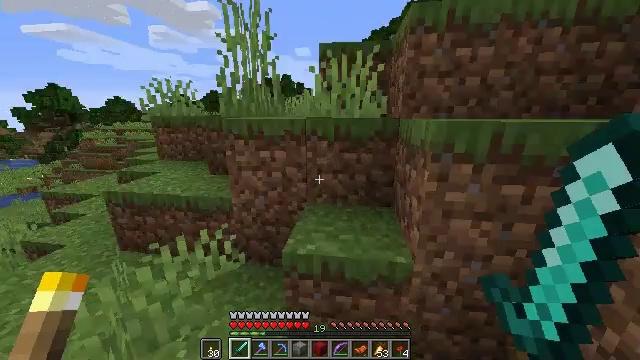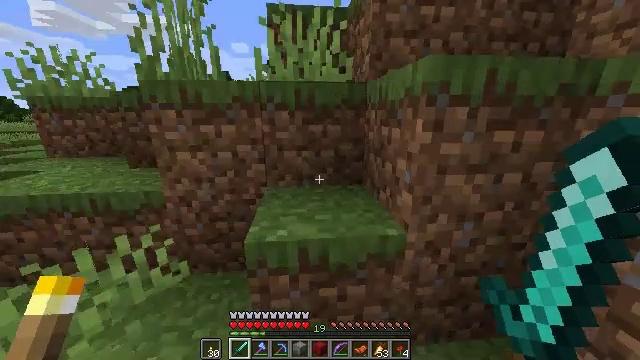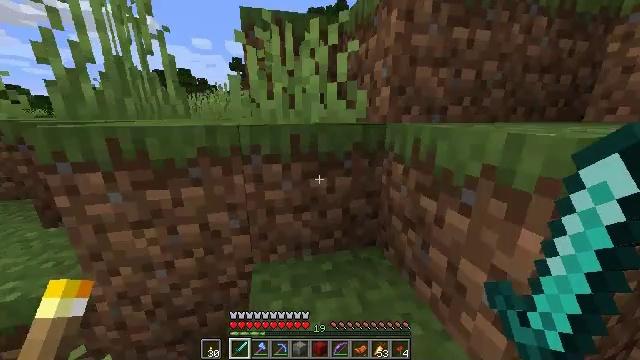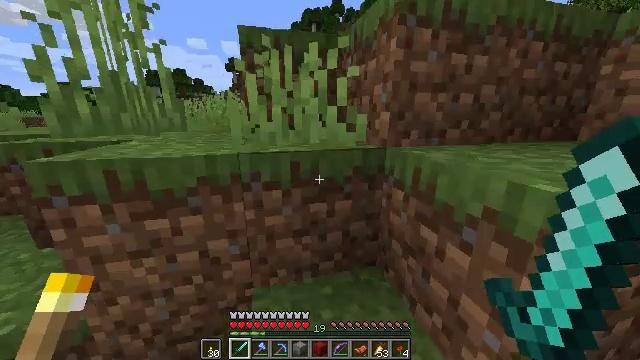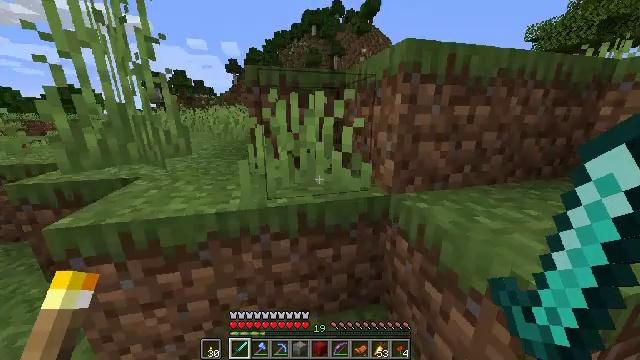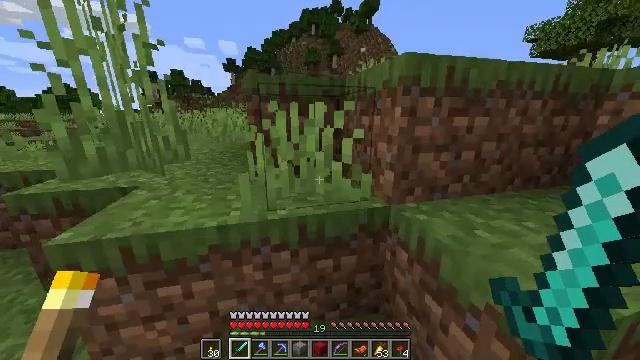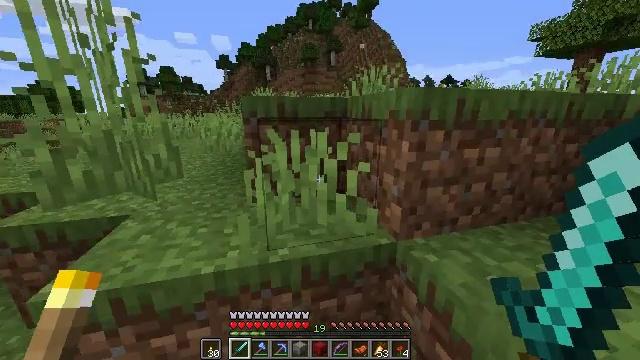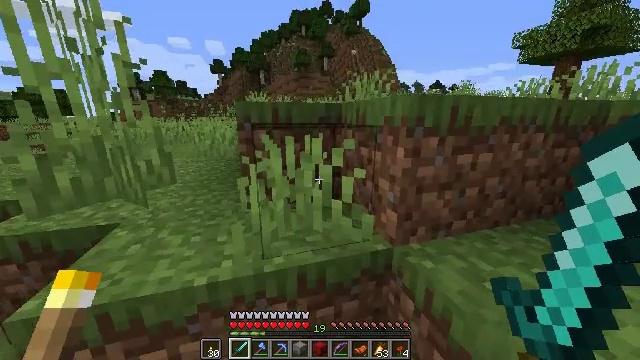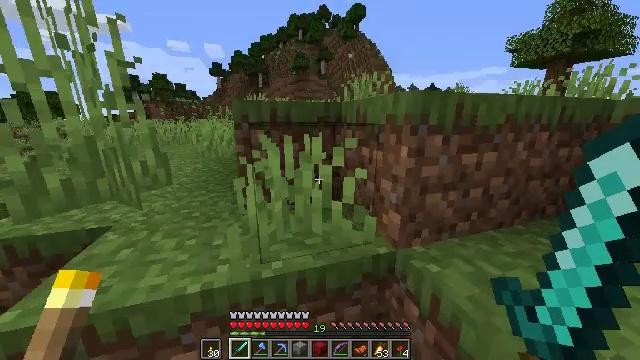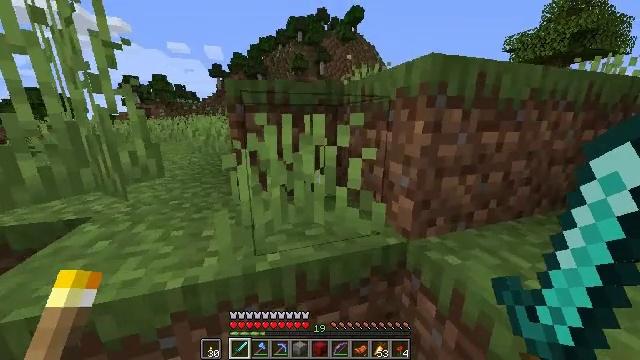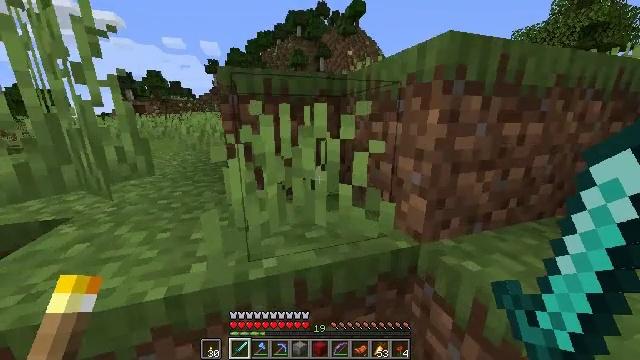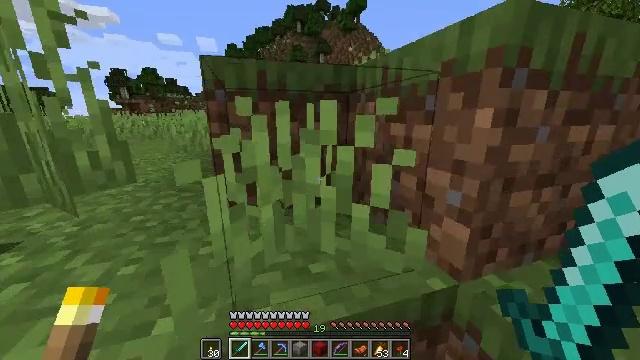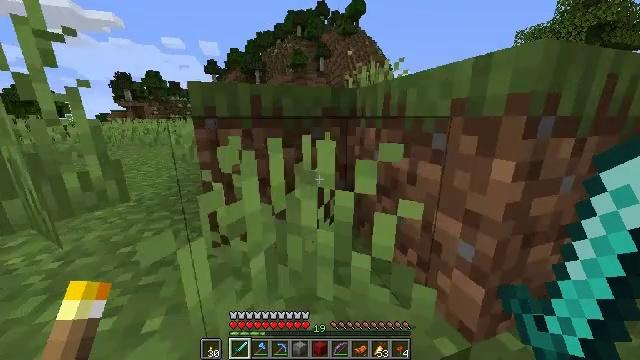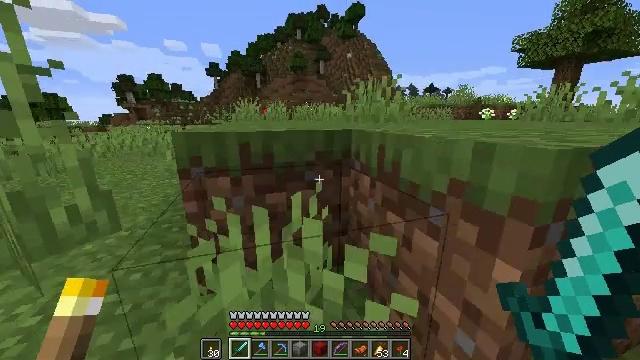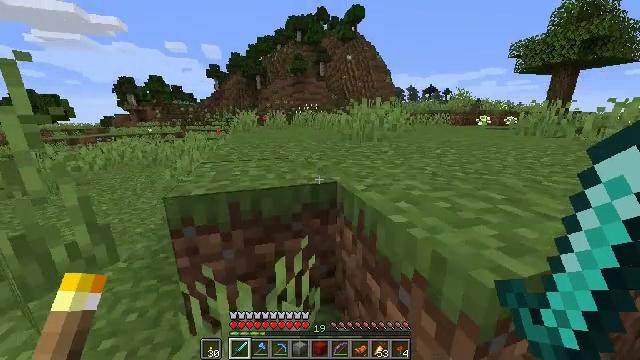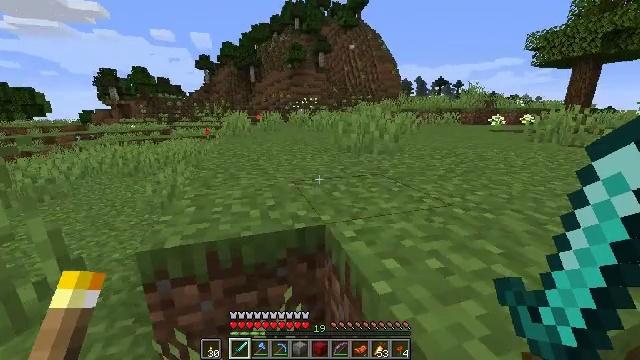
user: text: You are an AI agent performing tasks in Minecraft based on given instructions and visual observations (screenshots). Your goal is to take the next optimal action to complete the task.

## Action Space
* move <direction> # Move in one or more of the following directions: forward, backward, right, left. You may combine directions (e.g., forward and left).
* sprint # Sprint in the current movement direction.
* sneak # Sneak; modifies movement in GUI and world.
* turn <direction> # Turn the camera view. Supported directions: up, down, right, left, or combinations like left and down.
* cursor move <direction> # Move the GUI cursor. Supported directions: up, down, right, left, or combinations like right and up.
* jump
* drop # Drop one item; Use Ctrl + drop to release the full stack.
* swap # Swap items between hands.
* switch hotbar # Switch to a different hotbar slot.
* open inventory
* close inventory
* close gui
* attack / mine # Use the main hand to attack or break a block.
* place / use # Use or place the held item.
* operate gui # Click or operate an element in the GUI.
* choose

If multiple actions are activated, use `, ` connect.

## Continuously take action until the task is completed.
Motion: motion action
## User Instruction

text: Remove oak leaves from branches.
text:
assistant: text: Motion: move forward, sprint, turn right, jump
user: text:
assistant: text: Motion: move forward, sprint, turn right, jump
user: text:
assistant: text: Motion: move forward, sprint, jump
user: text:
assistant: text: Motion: move forward, sprint, jump
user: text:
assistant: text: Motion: move forward, sprint, jump
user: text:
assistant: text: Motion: move forward, sprint, jump
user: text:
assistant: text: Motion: move forward, sprint, turn right, jump
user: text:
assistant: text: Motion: move forward, sprint, jump
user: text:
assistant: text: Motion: move forward, sprint, jump
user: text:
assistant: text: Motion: move forward, sprint, jump
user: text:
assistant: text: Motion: move forward, sprint, jump
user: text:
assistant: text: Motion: move forward, sprint, jump
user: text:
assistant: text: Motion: move forward, sprint, jump
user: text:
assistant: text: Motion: move forward, sprint, jump
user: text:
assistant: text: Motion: move forward, sprint, jump
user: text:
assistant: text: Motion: move forward, sprint, turn left, jump
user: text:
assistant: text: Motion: move forward, sprint, turn left and down, jump
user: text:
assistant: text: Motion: move forward, sprint, turn left, jump
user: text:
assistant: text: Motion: move forward, sprint, jump
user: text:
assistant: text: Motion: move forward, sprint, jump
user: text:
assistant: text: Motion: move forward, sprint, jump
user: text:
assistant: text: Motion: move forward, sprint, jump
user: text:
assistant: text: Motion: move forward, sprint, turn right, jump
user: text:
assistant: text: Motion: move forward, sprint, turn right, jump
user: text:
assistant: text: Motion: move forward, sprint, turn right, jump
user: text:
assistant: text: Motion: move forward, sprint, turn right, jump
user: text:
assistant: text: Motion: move forward, sprint, jump
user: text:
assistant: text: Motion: move forward, sprint, jump
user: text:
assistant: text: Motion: move forward, sprint, turn right, jump
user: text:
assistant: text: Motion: move forward, sprint, jump